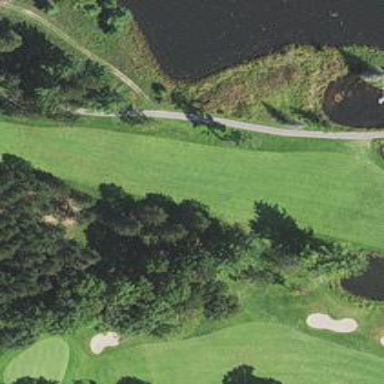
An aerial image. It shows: Golf fairway in the image.